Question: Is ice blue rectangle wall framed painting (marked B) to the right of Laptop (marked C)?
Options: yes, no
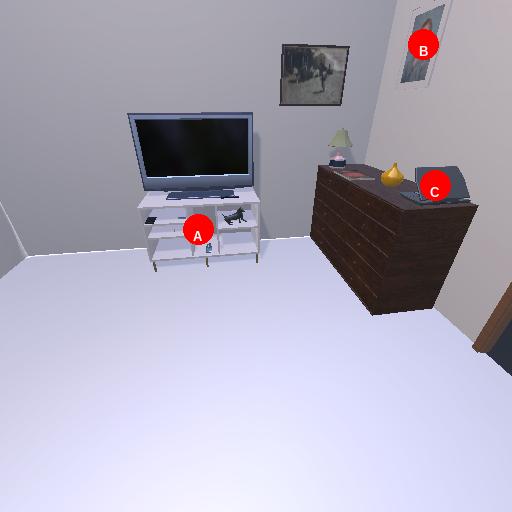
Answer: yes